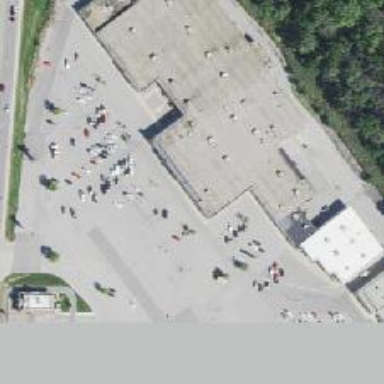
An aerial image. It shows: Parking area with surface.